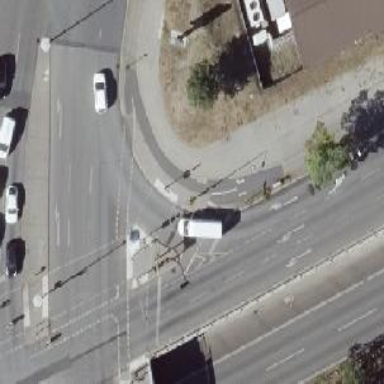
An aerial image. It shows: Road with traffic signals.